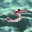
Label: 5